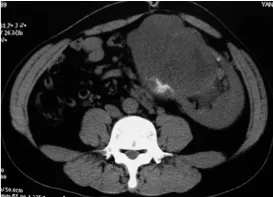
Tumor localized on the upper pole of the left kidney that is. Heterogeneous with a central lower density.
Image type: radiology (ct)